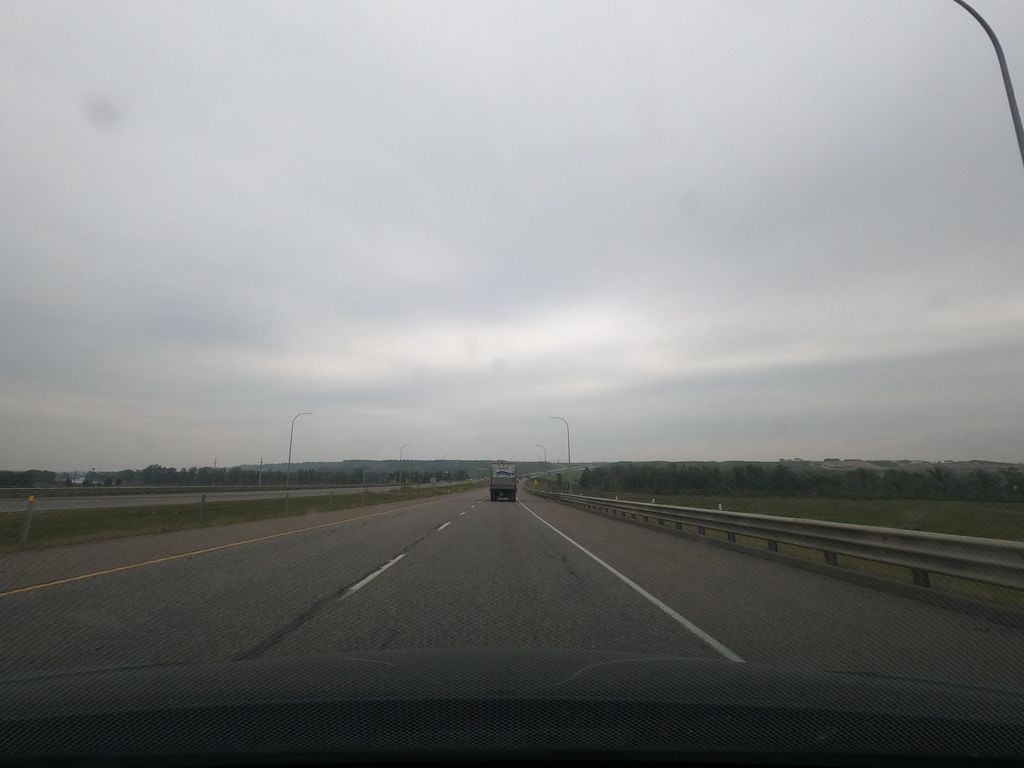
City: calgary